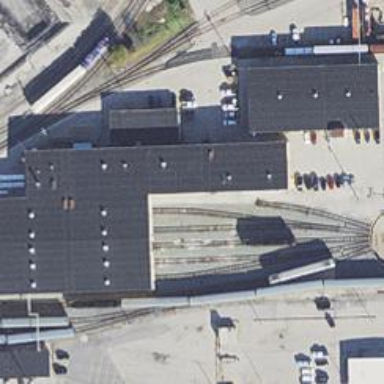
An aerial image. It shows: Railway yard in service.